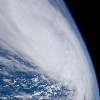
Label: cloud